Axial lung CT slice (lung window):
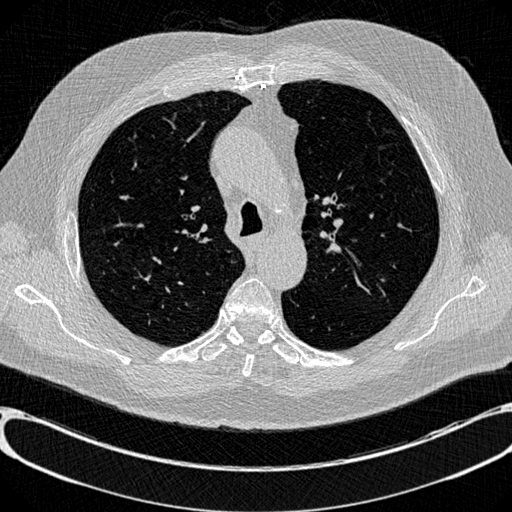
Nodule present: no